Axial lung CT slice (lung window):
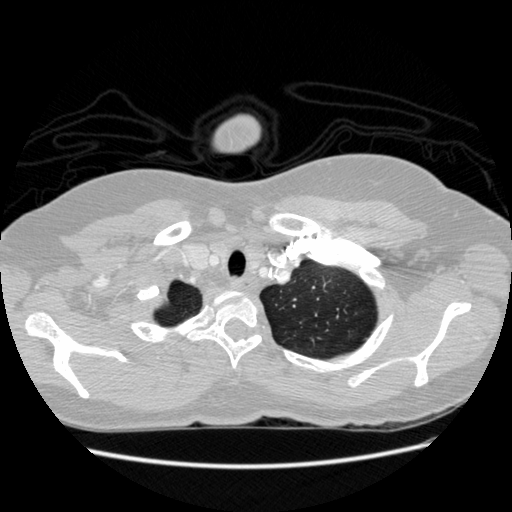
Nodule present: no